Aerial crown-view tile of a tropical tree (Barro Colorado Island, Panama), acquired 20250124:
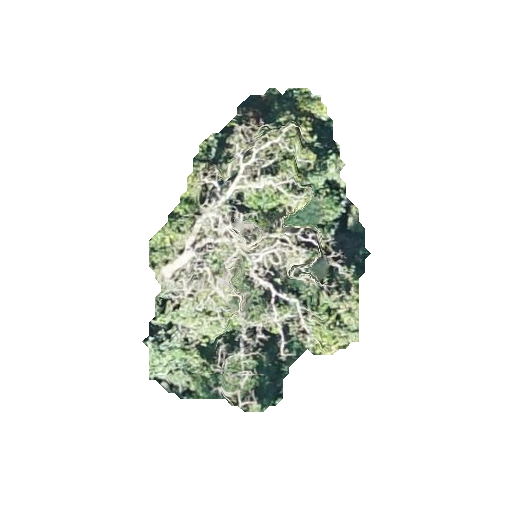
Species: Lonchocarpus heptaphyllus
GBIF accepted scientific name: Lonchocarpus heptaphyllus
Crown area: 75.345 m²